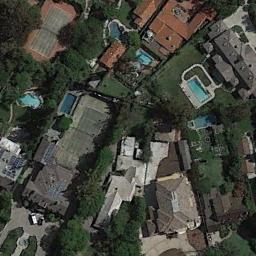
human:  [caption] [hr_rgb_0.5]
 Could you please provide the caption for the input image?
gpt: Many buildings are beside the tennis courts .

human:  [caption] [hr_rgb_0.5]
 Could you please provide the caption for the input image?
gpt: The tennis court is on the grass next to some buildings and trees .

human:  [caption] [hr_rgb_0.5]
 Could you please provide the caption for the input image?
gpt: Tennis court and swimming pool in the middle of a residential area surrounded by trees .

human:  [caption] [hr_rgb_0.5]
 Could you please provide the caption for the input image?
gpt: There are two tennis courts here and cars parked around the court .

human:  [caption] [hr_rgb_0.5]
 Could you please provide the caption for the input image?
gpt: There are some green trees around the tennis court .